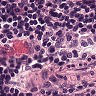
Metastatic tissue present: no